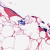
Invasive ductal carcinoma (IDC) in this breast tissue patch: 0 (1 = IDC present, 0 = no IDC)